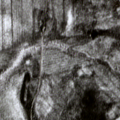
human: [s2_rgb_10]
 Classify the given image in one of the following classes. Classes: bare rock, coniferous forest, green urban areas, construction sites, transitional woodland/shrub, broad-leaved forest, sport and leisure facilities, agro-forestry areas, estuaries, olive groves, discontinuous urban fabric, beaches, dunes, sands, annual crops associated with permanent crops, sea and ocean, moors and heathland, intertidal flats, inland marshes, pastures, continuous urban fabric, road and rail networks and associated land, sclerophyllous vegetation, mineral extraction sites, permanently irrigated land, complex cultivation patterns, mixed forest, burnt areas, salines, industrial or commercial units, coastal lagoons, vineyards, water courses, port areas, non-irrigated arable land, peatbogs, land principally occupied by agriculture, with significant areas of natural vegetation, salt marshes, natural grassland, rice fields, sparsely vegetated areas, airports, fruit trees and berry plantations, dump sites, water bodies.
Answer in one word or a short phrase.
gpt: coniferous forest, mixed forest, transitional woodland/shrub